Question: The title is a bit fuzzy, but here is want I want. I created a register form. I want the two error messages to be displayed next to the two input boxes but outside the whole form. Everything you see in the middle is in one div that is horizontally aligned to center.
I don't know if using the top 'property(%)' can help placing them vertically but then I still need to align them to the right of the form.

'''
<div id="container">
<div id="container_center">
<form name="RegForm" method="post" action="/validate_register2.php" onsubmit="getDatum()">
<table class="minden2">
<tr>
<td>
<h1 class="title">Register</h1>
</td>
</tr>
<tr>
<td>
<table class="cont2">
<tr>
<td class="hely">
<p><b>Username:</b></p>
</td>
</tr>
<tr>
<td>
<input type="text" name="username" class="aaa" id="form_username" maxlength="25" value="">
</td>
</tr>
<tr>
<td class='reg'>
<p class='le'><b>Password:</b></p>
</td>
</tr>
<tr>
<td>
<input class="tooltip" type="password" name="password1" id="form_password1" maxlength="25" value="">
</td>
</tr>
<tr>
<td class="reg">
<p class='le'><b>Email:</b></p>
</td>
</tr>
<tr>
<td>
<input type="text" name="email1" class="i" id="form_email1" maxlength="254" value="">
</td>
</tr>
<tr>
<td>
<label id="c"><input type="checkbox" name="cb" id="acceptagreement" class="cb" onchange="enableSubmitButton()"/>I have read and
agreed to the <a href="/termsofuse" class="h_link" target="_blank">Terms of use</a> and <a href="/privacy-policy" class="h_link" target="_blank">Privacy Policy</a>.</label>
</td>
</tr>
</table>
</td>
</tr>
<tr>
<td class="submit">
<input type="submit" name="submit" value="Register" id="submit" class="submitbtn"/>
</td>
</tr>
</table>
</form>
<p id='error1' >Error message 1<p>
</div>
</div>
#container {
border: 0px solid green;
margin:0;
}
#container_center{
border: 0px solid black;
width: 320px;
height: auto;
display: block;
margin-left: auto;
margin-right: auto;
margin-top: 40px;
background: #FFFFFF;
padding: 20px;
padding-bottom:15px;
padding-top:0;
border-radius: 10px;
-moz-border-radius: 10px;
-webkit-border-radius: 10px;
-o-border-radius: 10px;
-khtml-border-radius: 10px;
-webkit-box-shadow:0 0px 10px rgba(0, 0, 0, 0.5);
-moz-box-shadow:0 0px 10px rgba(0, 0, 0, 0.5);
box-shadow:0 0px 10px rgba(0, 0, 0, 0.5);
}
table.minden2 {
border:0px solid red;
border-collapse: collapse;
margin:0;
text-align:center;
width: 100%;
}
'''
Full code available here:
<URL>
<URL>
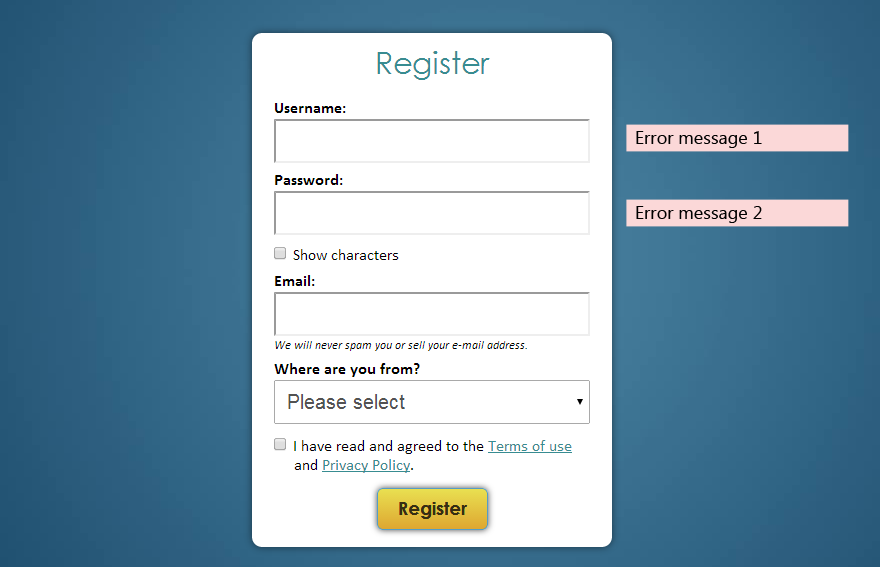
Answer: You could use the fact that overflow can be displayed outside the parent div using a row div with wrapping disabled
'''
white-space: nowrap;
'''
and fixing the width of the container to the the desired amount.
See this example <URL>

You can notice that changing font size or spacing between the fields the error message keeps the vertical alignment.